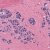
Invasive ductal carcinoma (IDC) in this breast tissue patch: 1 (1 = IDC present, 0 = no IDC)